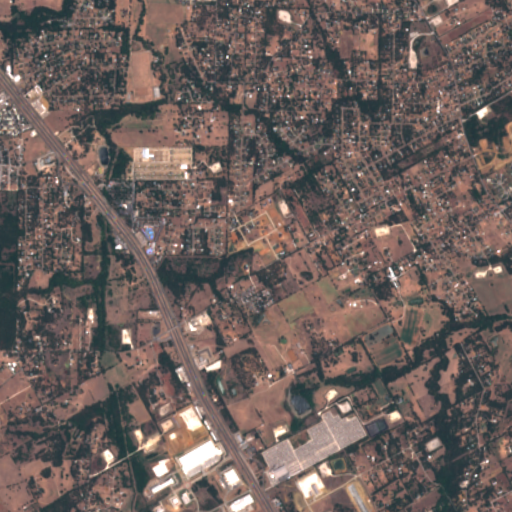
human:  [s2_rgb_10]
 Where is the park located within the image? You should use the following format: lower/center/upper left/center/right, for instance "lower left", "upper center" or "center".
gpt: The park is located in the lower left of the image.
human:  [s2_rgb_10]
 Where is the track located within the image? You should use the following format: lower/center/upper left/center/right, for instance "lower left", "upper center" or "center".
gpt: There is no track in the image.